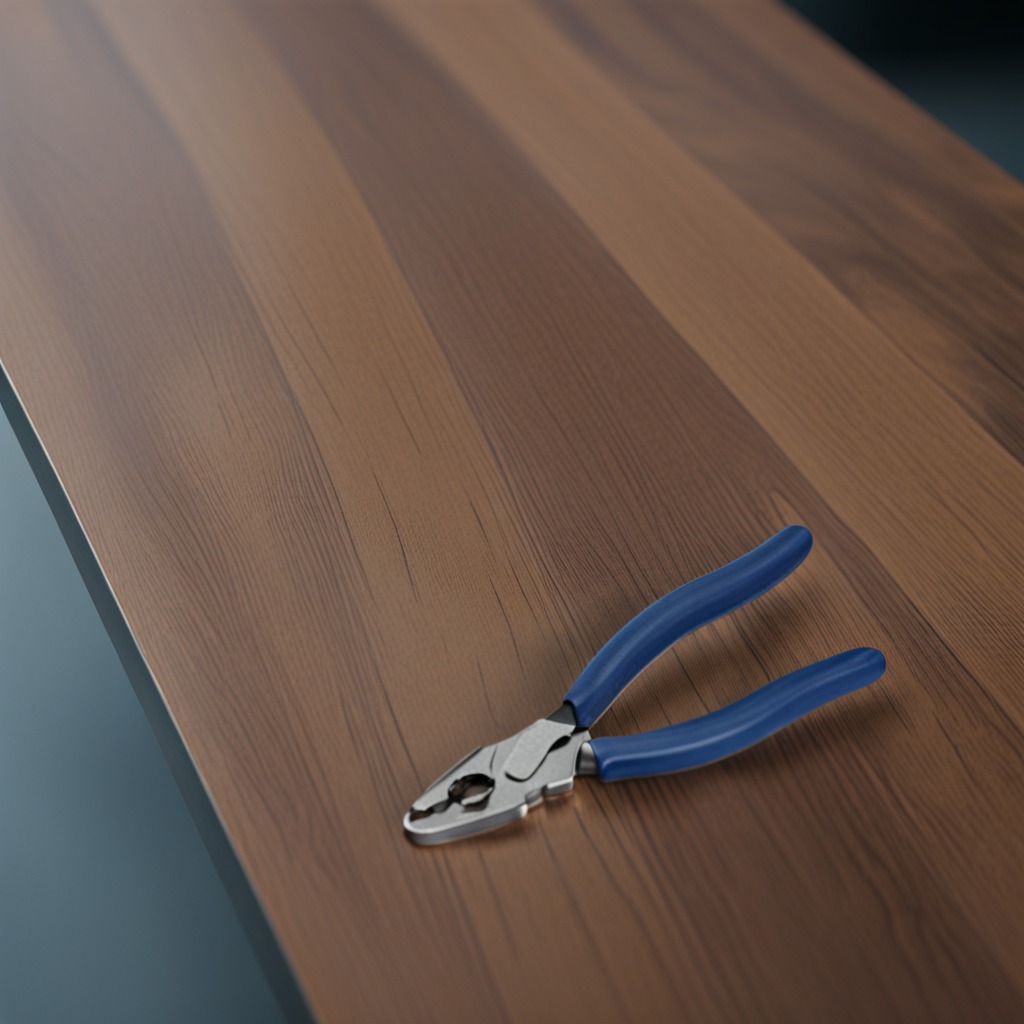
A plier lying on a table with faint burn marks in a small garage at twilight